Question: I have created a website with drupal 6.34.
When i surfing to my drupal 6.34 site, i get the following error on the top of my page.I have searched drupal but couldn't figure it out where is the setting for it. I'm wondering if i should change the code as it mentions in the error frame?
what is it and how can i turn it of in drupal 6.34.
'''
strict warning: Non-static method view::load() should not be called statically in /home/b15040be/public_html/sites/all/modules/views/views.module on line 903.
'''
strict warning: Declaration of views_handler_field::query() should be compatible with views_handler::query($group_by = false) in /home/b15040be/public_html/sites/all/modules/views/handlers/views_handler_field.inc on line 726.
strict warning: Declaration of views_handler_filter::options_validate() should be compatible with views_handler::options_validate($form, &$form_state) in /home/b15040be/public_html/sites/all/modules/views/handlers/views_handler_filter.inc on line 517.
strict warning: Declaration of views_handler_filter::query() should be compatible with views_handler::query($group_by = false) in /home/b15040be/public_html/sites/all/modules/views/handlers/views_handler_filter.inc on line 517.
strict warning: Declaration of views_plugin_query::init() should be compatible with views_plugin::init(&$view, &$display) in /home/b15040be/public_html/sites/all/modules/views/plugins/views_plugin_query.inc on line 139.
strict warning: Declaration of views_plugin_row::options_validate() should be compatible with views_plugin::options_validate(&$form, &$form_state) in /home/b15040be/public_html/sites/all/modules/views/plugins/views_plugin_row.inc on line 137.

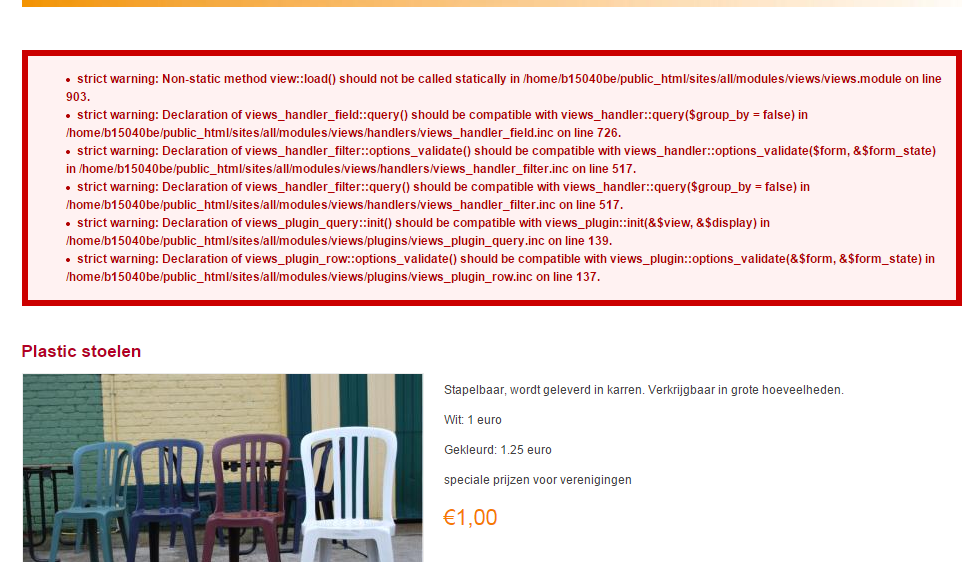
Answer: Strict warnings can be always turned of in your php.ini/.htaccess/settings.php so it is not a problem
<URL> explains some reasons why we can't fix it.